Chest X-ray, AP view. Patient: 25 years old, sex M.
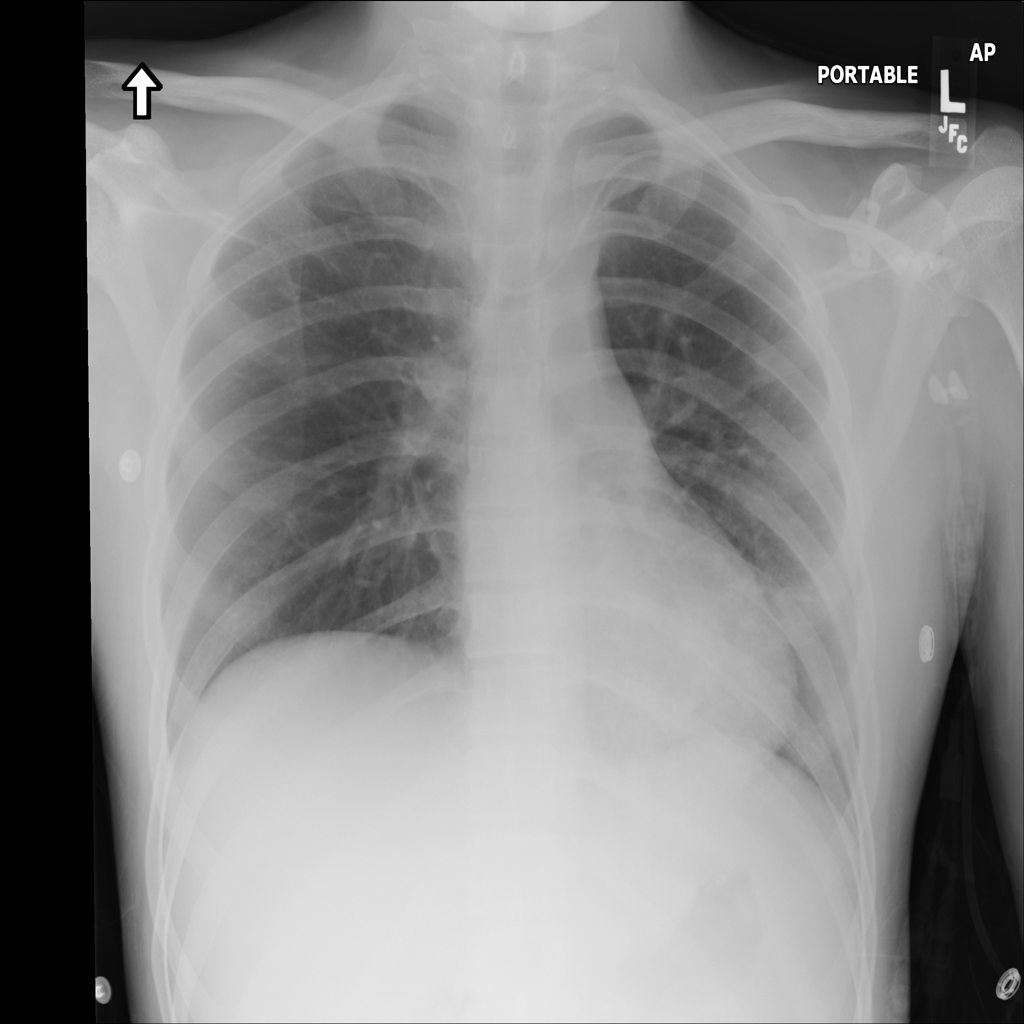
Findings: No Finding